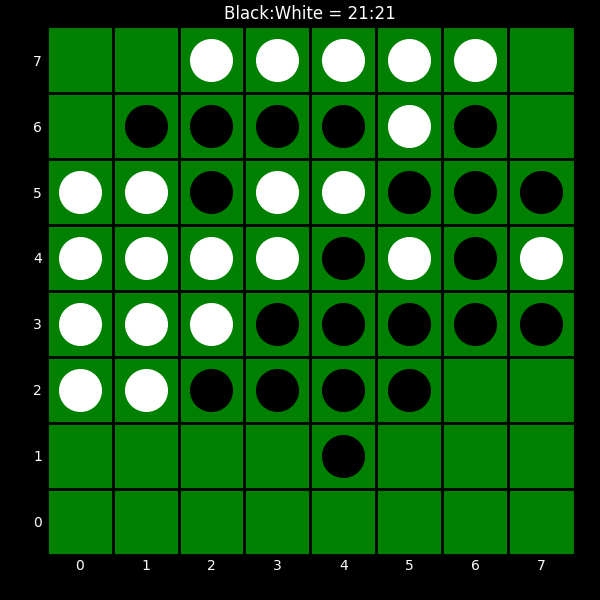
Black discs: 21
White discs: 21